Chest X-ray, PA view. Patient: 28 years old, sex M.
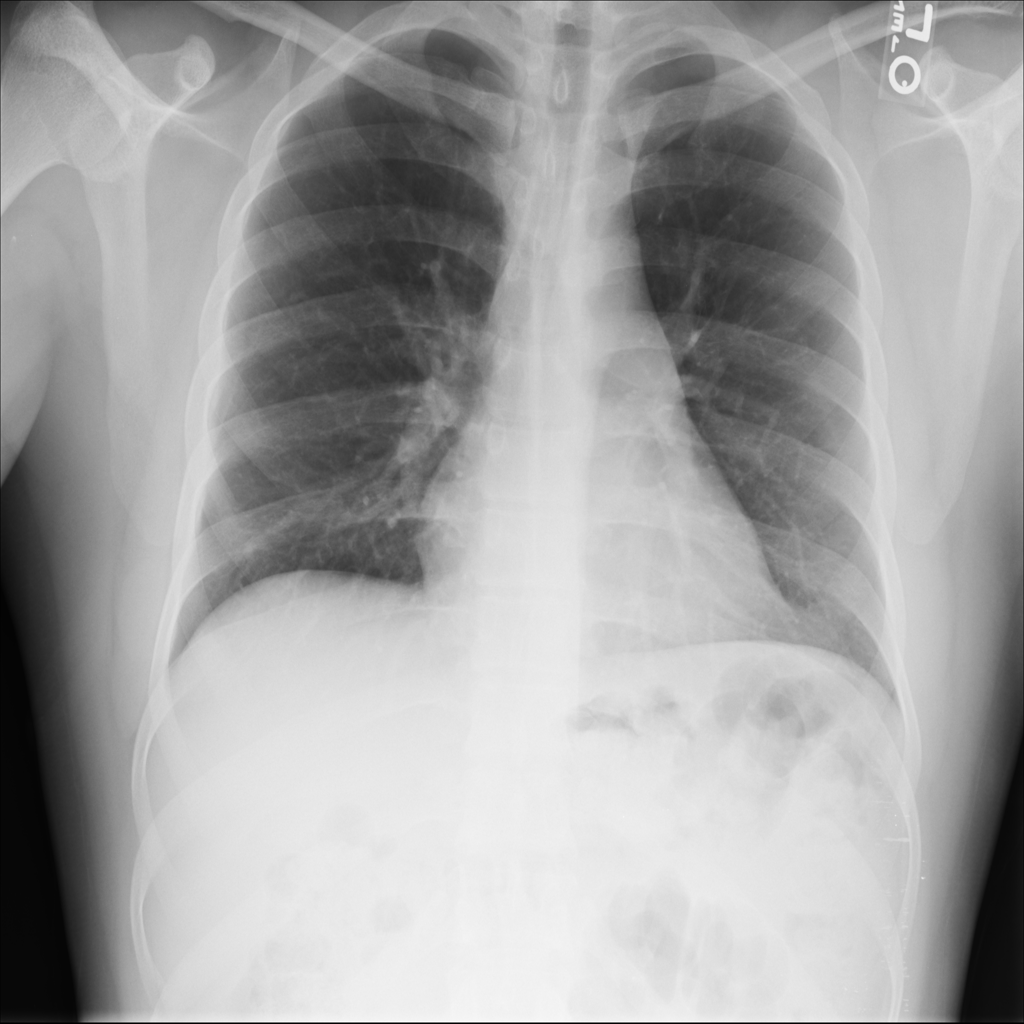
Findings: No Finding